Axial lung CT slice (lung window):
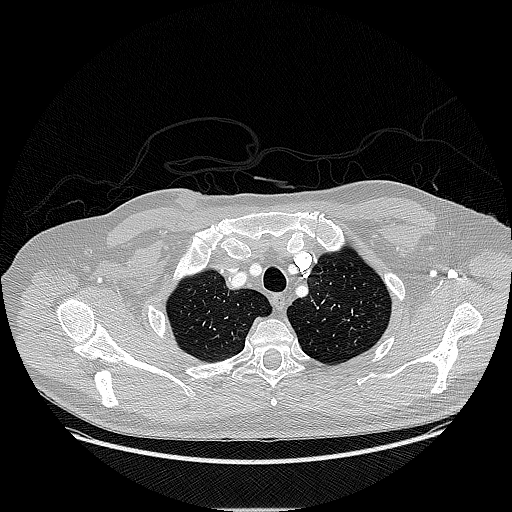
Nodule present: no